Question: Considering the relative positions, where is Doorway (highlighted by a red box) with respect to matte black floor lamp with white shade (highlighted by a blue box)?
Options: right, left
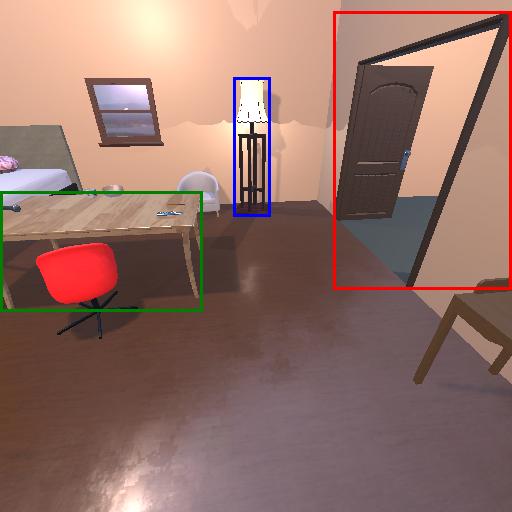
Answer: right